Question: If i want to make web project like slideshare in java, what can be my Module description?I don't want whole description just show me the direction from where i can start.
@Robin Green: Can these be my Module description

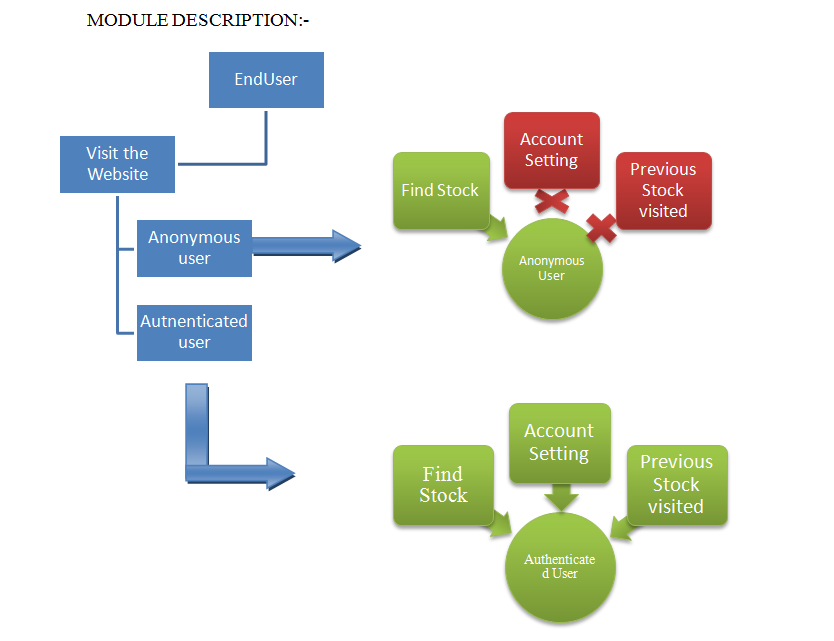
Answer: If you are talking about the description in the Maven 'pom.xml' file, this can be anything you like. It is only for documentation purposes. So just put some brief description of what the project does.